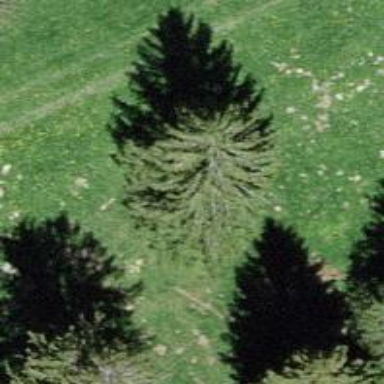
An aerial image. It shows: Beautiful tree in nature.